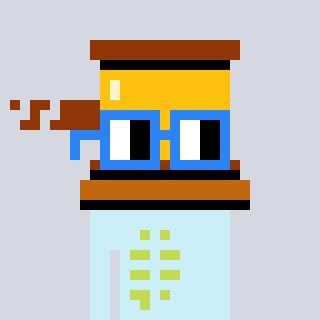
a pixel art character with square blue glasses, a gavel-shaped head and a cold-colored body on a cool background